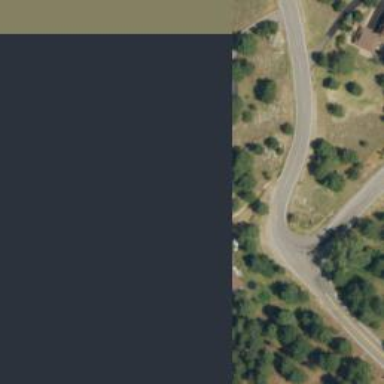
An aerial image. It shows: Driveway.